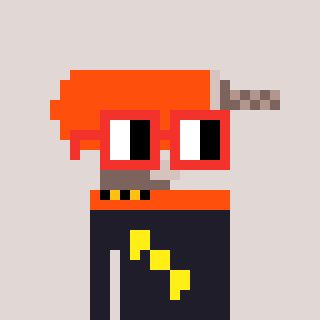
a pixel art character with square red glasses, a drill-shaped head and a grayscale-colored body on a warm background